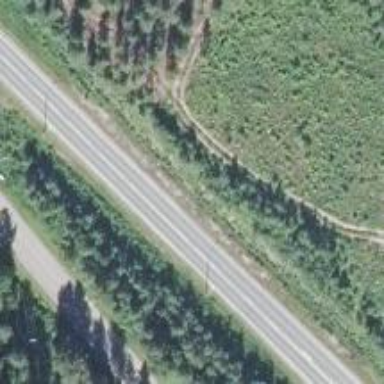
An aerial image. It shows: Asphalt trunk highway.